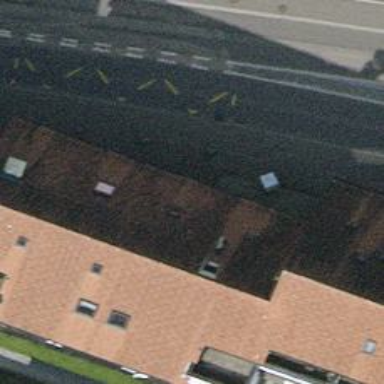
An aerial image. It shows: Platform for public transport on the road.